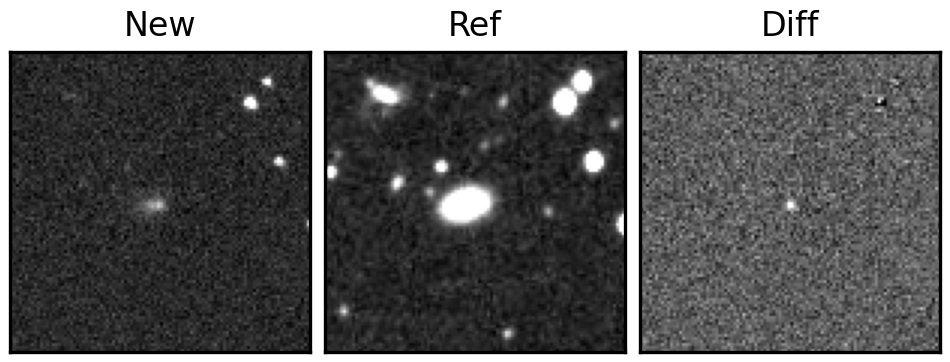
Label: real